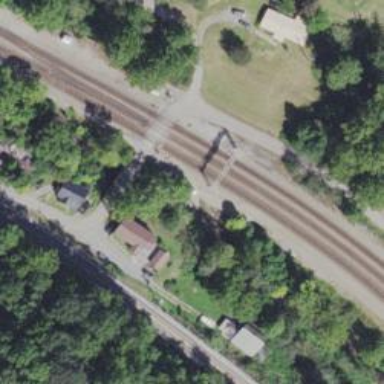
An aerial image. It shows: Railway track.